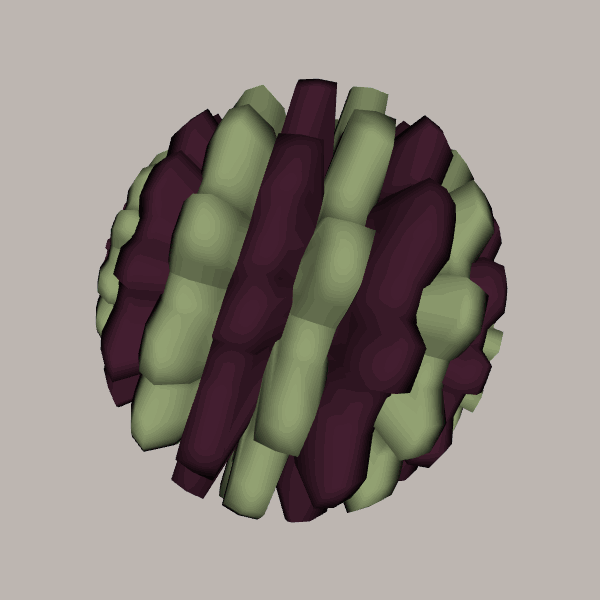
Background: light